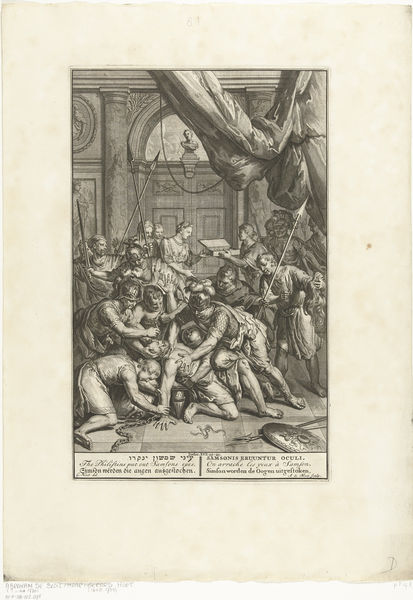
Titel: Filistijnen steken bij geketende Simson de ogen uit
Künstler: Abraham de Blois
Standort: Amsterdam
Institution: Rijksmuseum
Schlagwörter: frauen, menschen, säule, zeichnung, tot, vorhang, blatt, schrift, lanze, soldaten, schild, druck, seite, ermordung, speer